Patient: sex F, age 26
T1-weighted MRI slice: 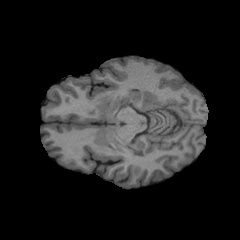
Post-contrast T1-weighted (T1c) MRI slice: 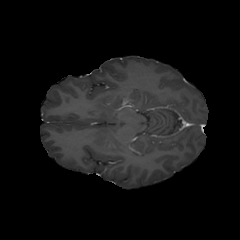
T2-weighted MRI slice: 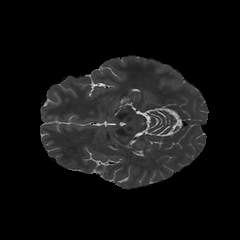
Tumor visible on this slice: no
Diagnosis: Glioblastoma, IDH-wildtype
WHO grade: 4